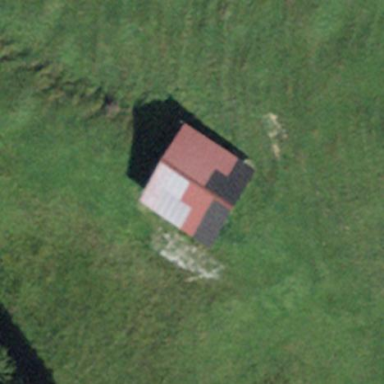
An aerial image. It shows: Barn.